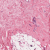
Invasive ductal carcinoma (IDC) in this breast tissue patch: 0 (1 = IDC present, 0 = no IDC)